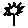
Label: flower